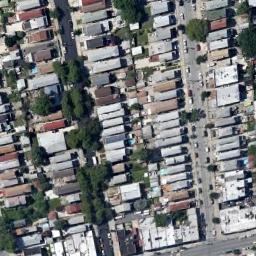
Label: dense_residential